Question: I am not sure how to get my project to build Card.IO with Gradle. My gradle file looks as follows:
'''
buildscript {
repositories {
maven { url 'http://download.crashlytics.com/maven' }
}
dependencies {
classpath 'com.crashlytics.tools.gradle:crashlytics-gradle:1.+'
}
}
apply plugin: 'com.android.application'
apply plugin: 'crashlytics'
repositories {
maven { url 'http://download.crashlytics.com/maven' }
}
android {
compileSdkVersion 19
buildToolsVersion "20.0.0"
defaultConfig {
applicationId "applicationId"
minSdkVersion 16
targetSdkVersion 19
versionCode 1
versionName "1.0"
}
buildTypes {
release {
runProguard false
proguardFiles getDefaultProguardFile('proguard-android.txt'), 'proguard-rules.pro'
}
}
}
dependencies {
compile fileTree(dir: 'libs', include: ['*.jar'])
compile 'com.android.support:support-v4:20.0.0'
compile 'com.crashlytics.android:crashlytics:1.+'
}
'''
My local.properties are as follows:
'''
sdk.dir=/Applications/Android Studio.app/sdk
ndk.dir=/Applications/Android Studio.app/android-ndk-r10b
'''
And my Project structure is as follows:

Now according to Card.IO (<URL> all I need to do is copy the files into the correct directory, but this is not working.
I have also looked at the following posts:
<URL>
<URL> - this suggests some extra gradle methods but does no work
When I do this to my Gradle file:
'''
buildscript {
repositories {
maven { url 'http://download.crashlytics.com/maven' }
}
dependencies {
classpath 'com.crashlytics.tools.gradle:crashlytics-gradle:1.+'
}
}
apply plugin: 'com.android.application'
apply plugin: 'crashlytics'
repositories {
maven { url 'http://download.crashlytics.com/maven' }
}
android {
compileSdkVersion 19
buildToolsVersion "20.0.0"
defaultConfig {
applicationId "appId"
minSdkVersion 16
targetSdkVersion 19
versionCode 1
versionName "1.0"
}
buildTypes {
release {
runProguard false
proguardFiles getDefaultProguardFile('proguard-android.txt'), 'proguard-rules.pro'
}
}
sourceSets {
main {
jniLibs.srcDir 'src/main/libs'
jni.srcDirs = [] //disable automatic ndk-build call
java.srcDirs = ['src/main/java', 'src-gen/main/java']
resources.srcDirs = ['src']
aidl.srcDirs = ['src']
renderscript.srcDirs = ['src']
res.srcDirs = ['res']
assets.srcDirs = ['assets']
}
}
productFlavors {
x86 {
versionCode Integer.parseInt("6" + defaultConfig.versionCode)
ndk {
abiFilter "x86"
}
}
mips {
versionCode Integer.parseInt("4" + defaultConfig.versionCode)
ndk {
abiFilter "mips"
}
}
armv7 {
versionCode Integer.parseInt("2" + defaultConfig.versionCode)
ndk {
abiFilter "armeabi-v7a"
}
}
arm {
versionCode Integer.parseInt("1" + defaultConfig.versionCode)
ndk {
abiFilter "armeabi"
}
}
fat
}
}
dependencies {
compile fileTree(dir: 'libs', include: ['*.jar'])
compile 'com.android.support:support-v4:20.0.0'
compile 'com.crashlytics.android:crashlytics:1.+'
}
'''
Then Card.IO works, but I get the error: Crashlytics couldn't find the res folder specified in sourceSets.main.res, please make one. It picked: src/main/res.
I am very sure my problem is just a misunderstanding on Gradle - I am new to it. But there are no up to date complete answers that I can look at.
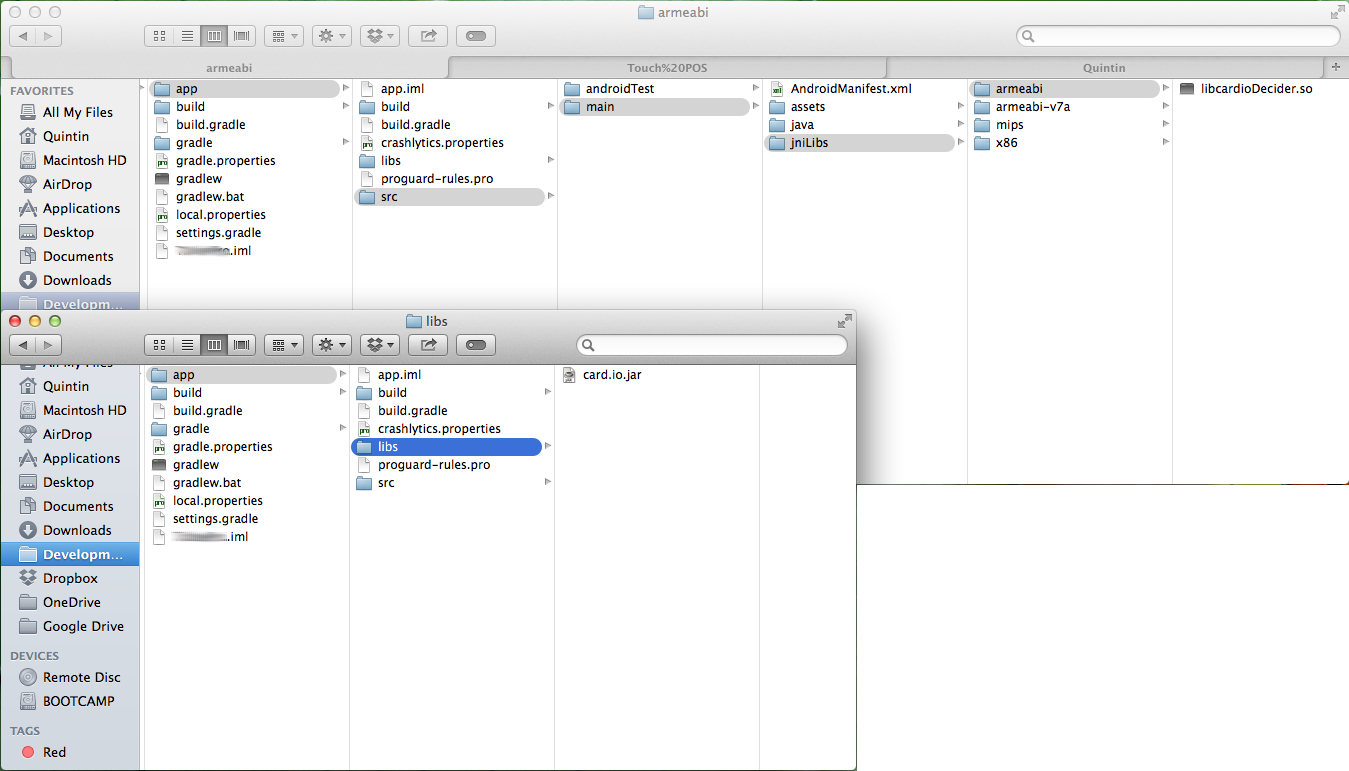
Answer: Somewhere along the line I managed to delete my Res folder using some gradle settings. Now when I put the gradle file back and the res files back it all compiles fine. Weird.
Thank goodness for Android Studio's view local history or I would have been set back a couple of days!